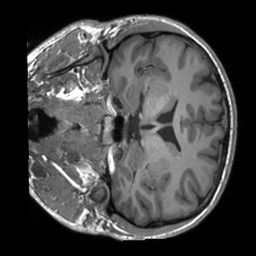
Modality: T1w
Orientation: coronal
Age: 29
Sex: male
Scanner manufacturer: siemens
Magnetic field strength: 3 T
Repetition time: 2.3 s
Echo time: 0.00232 s